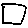
Label: square